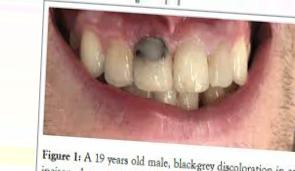
Condition: Tooth Discoloration